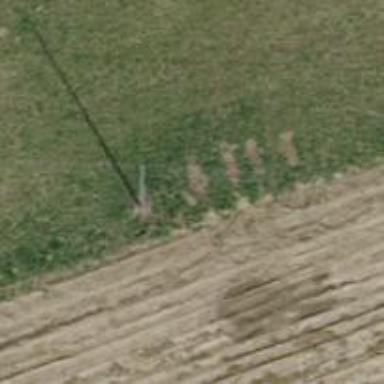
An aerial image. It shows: Minor power line.